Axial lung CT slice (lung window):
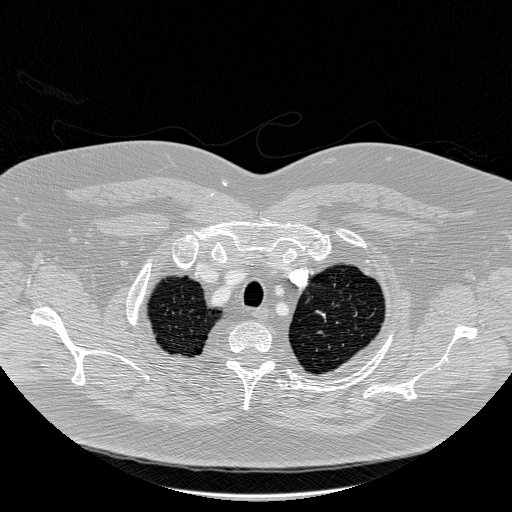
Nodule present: no